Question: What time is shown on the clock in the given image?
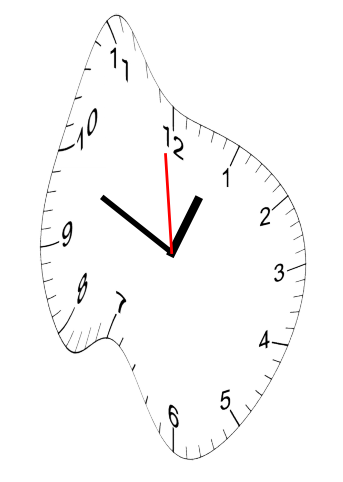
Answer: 12:48:59